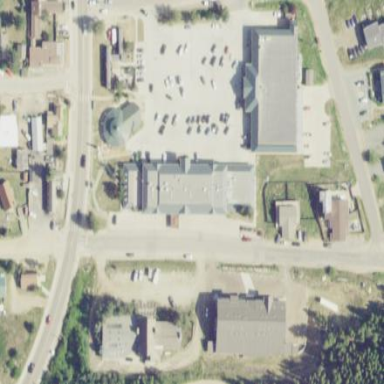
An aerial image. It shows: Retail area.